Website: bh-photo
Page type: gifting
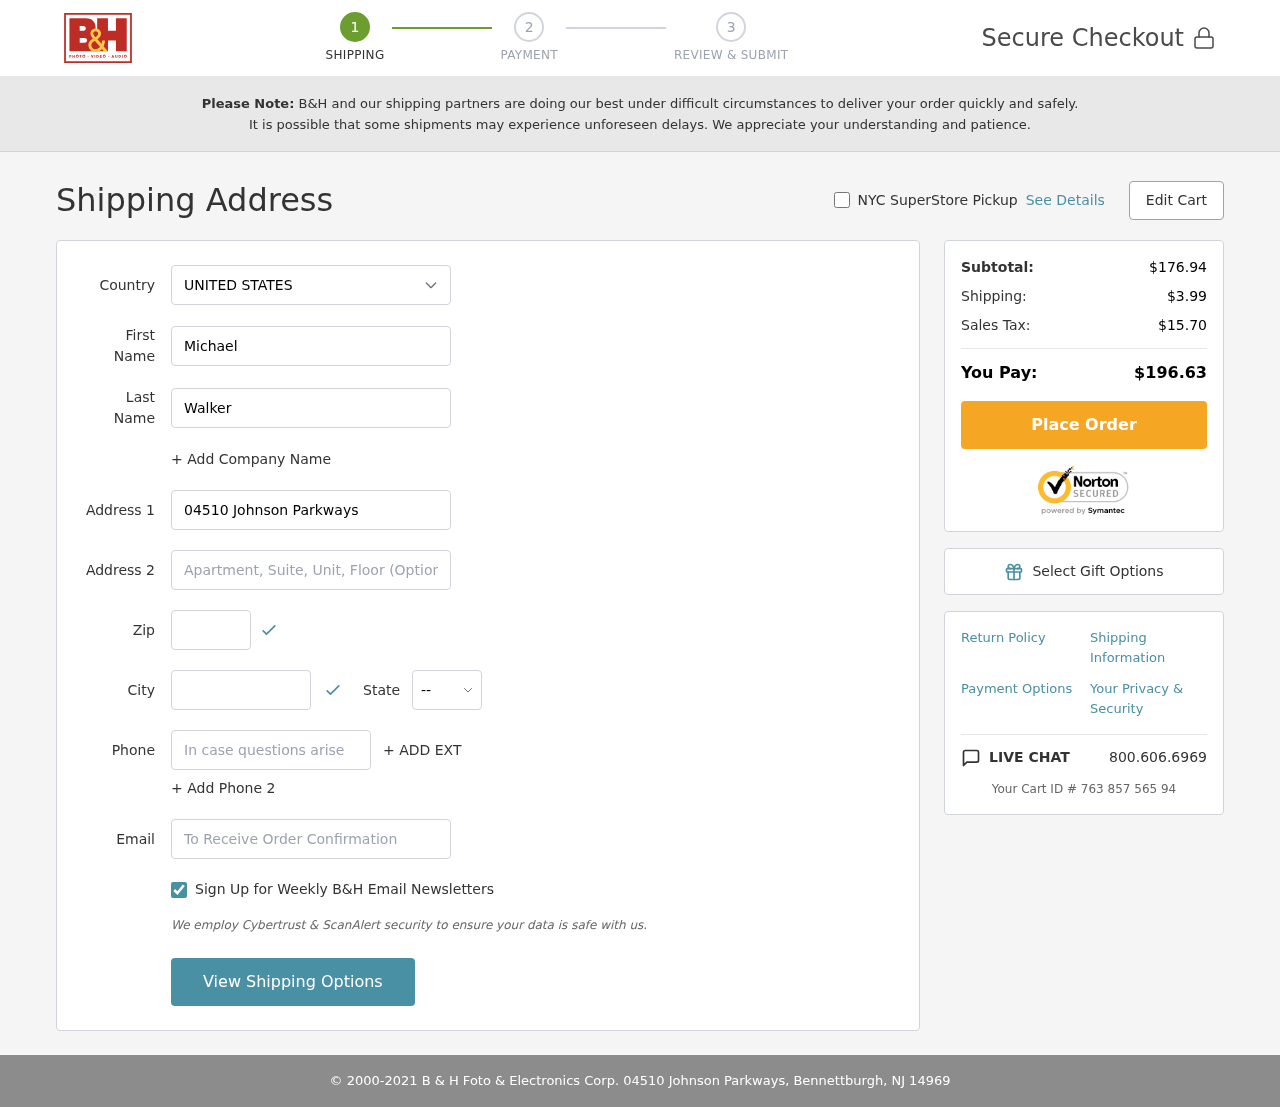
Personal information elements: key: PII_CITY
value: Bennettburgh
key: PII_COUNTRY
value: United States
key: PII_EMAIL
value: michael.walker@hotmail.com
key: PII_FIRSTNAME
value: Michael
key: PII_LASTNAME
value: Walker
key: PII_PHONE
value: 9433333410
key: PII_POSTCODE
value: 14969
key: PII_STATE_ABBR
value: NJ
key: PII_STREET
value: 04510 Johnson Parkways
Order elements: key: ORDER_SUBTOTAL
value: $176.94
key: ORDER_SHIPPING_COST
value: $3.99
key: ORDER_TAX
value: $15.70
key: ORDER_TOTAL
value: $196.63
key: ORDER_ID
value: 763 857 565 94